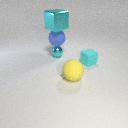
large yellow rubber sphere to the right of small cyan metal sphere